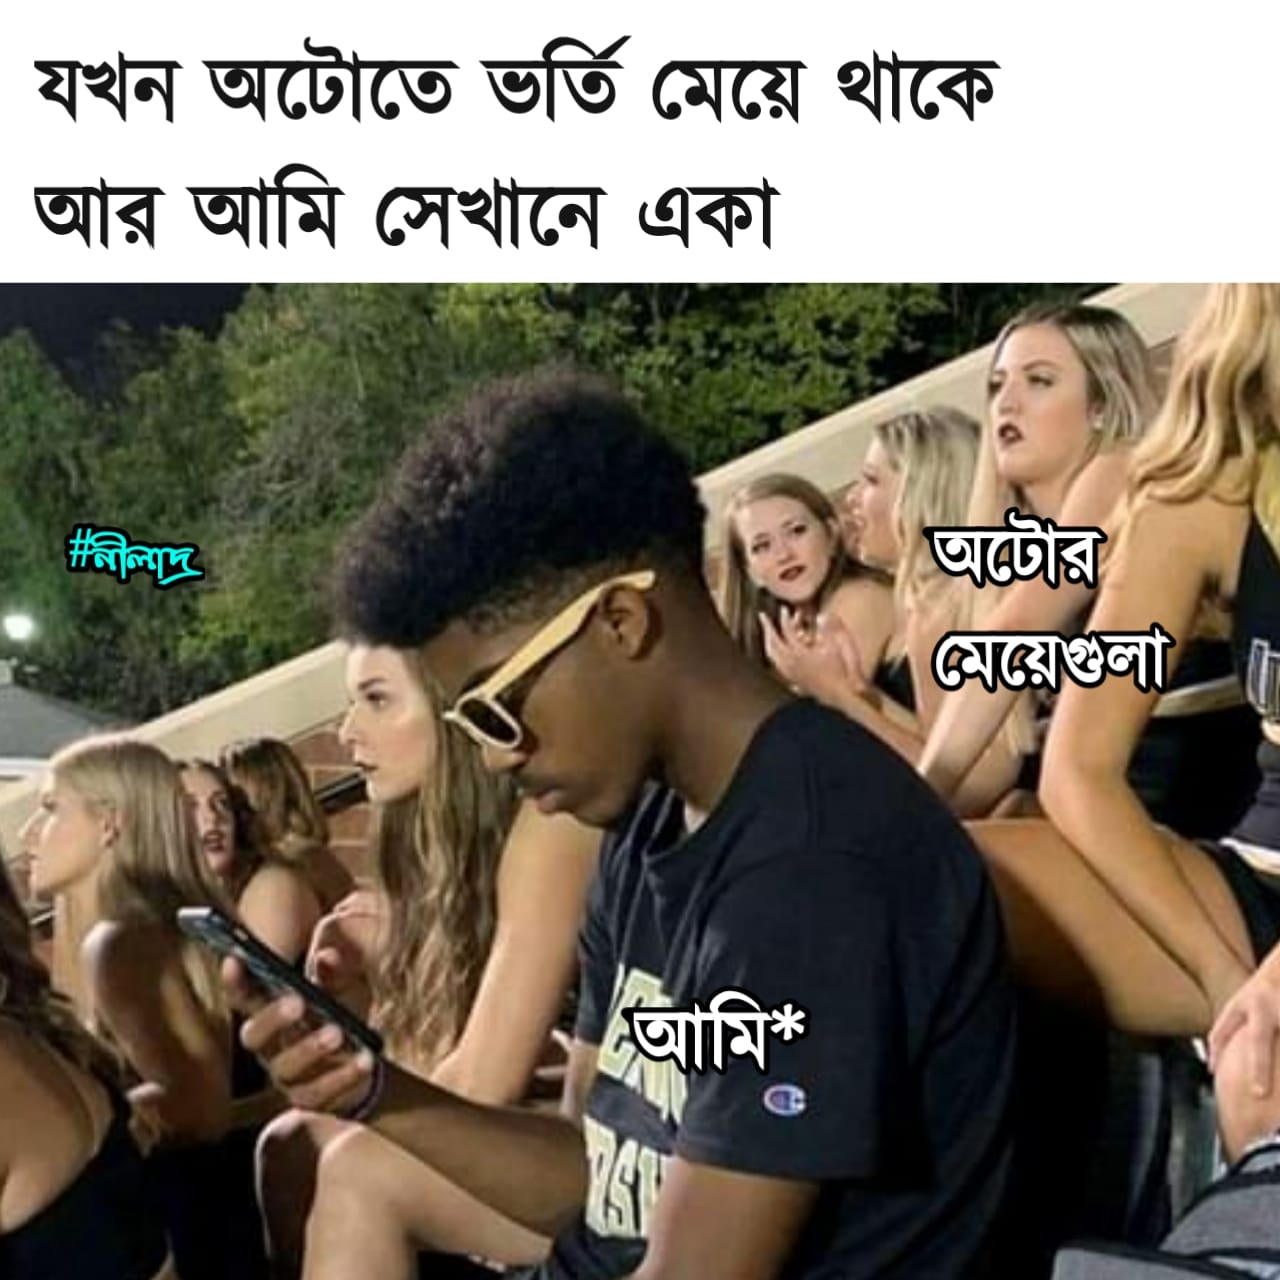
Caption: যখন অটোতে ভর্তি মেয়ে থাকে আর আমি সেখানে একা    অটোর মেয়েগুলা   আমি*
Label: non-hate